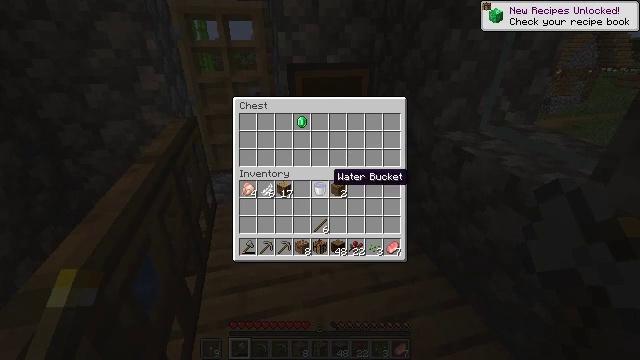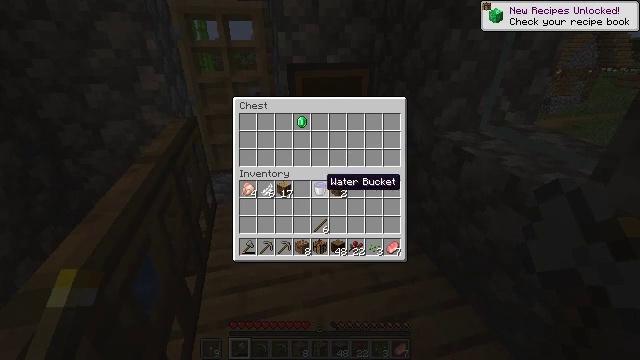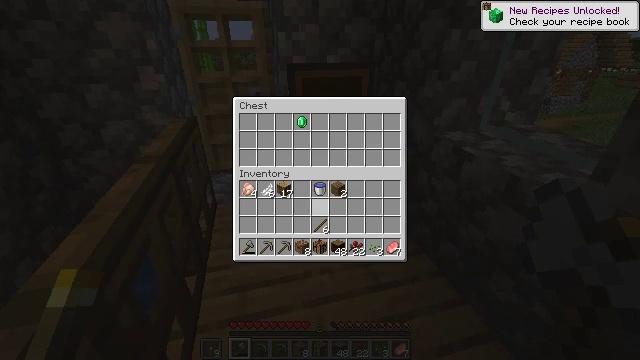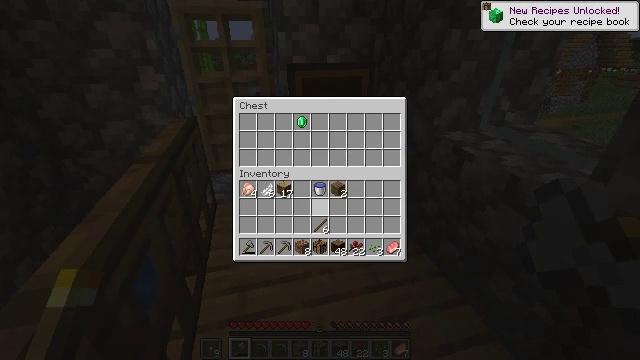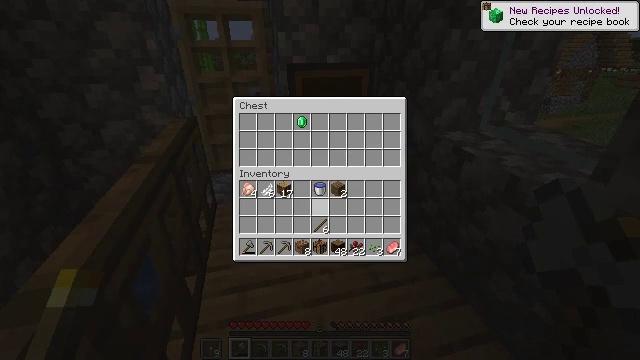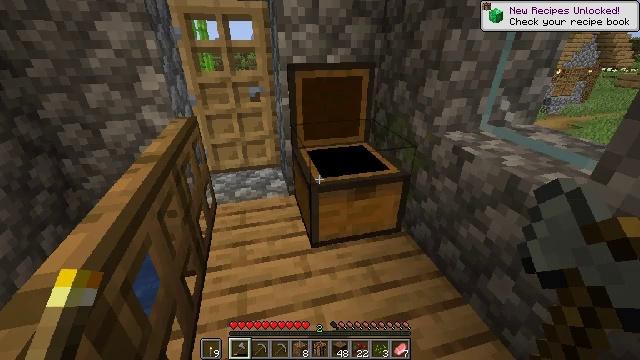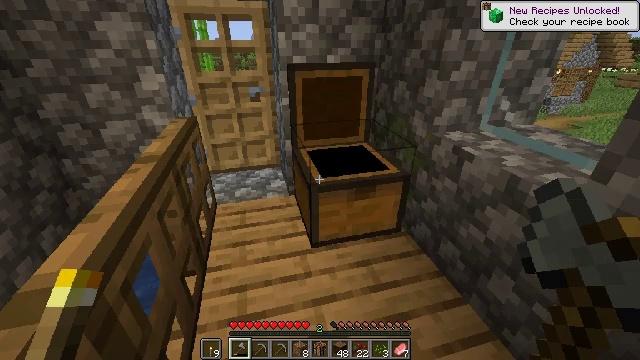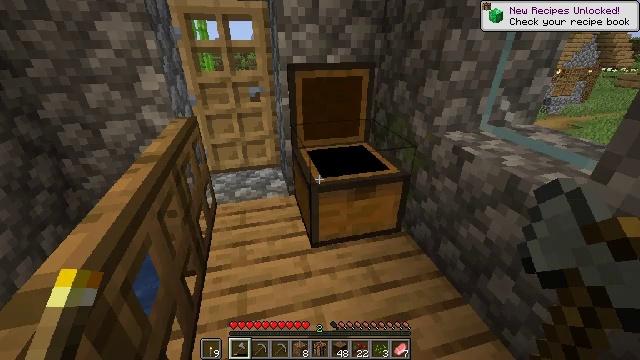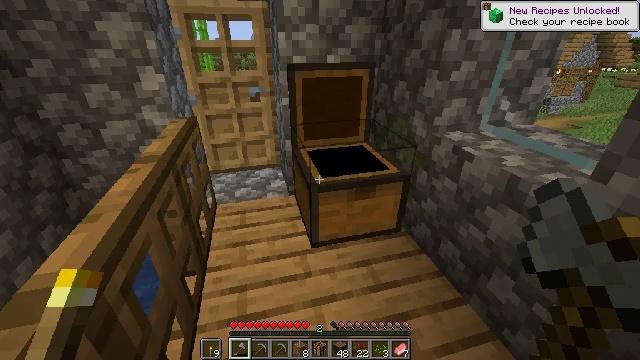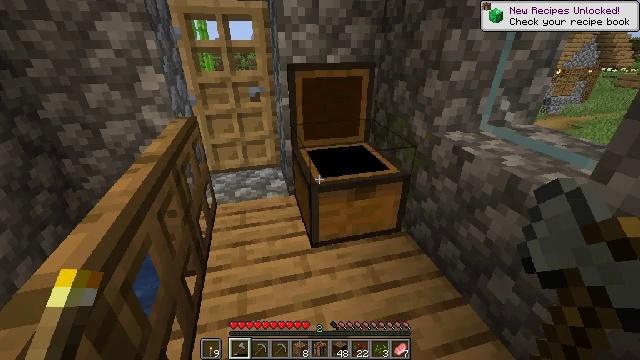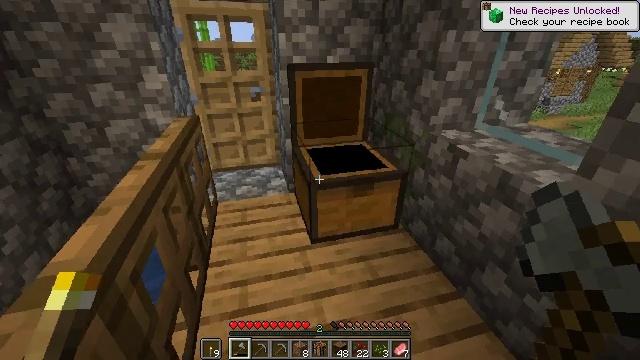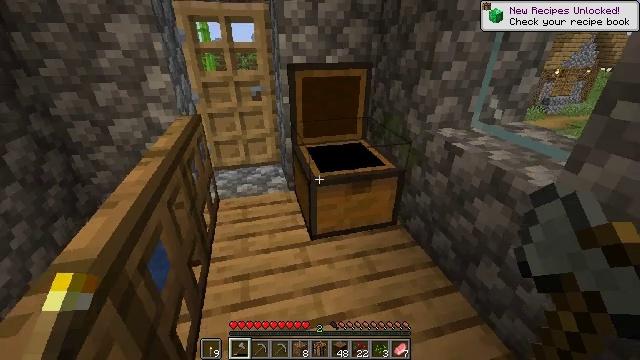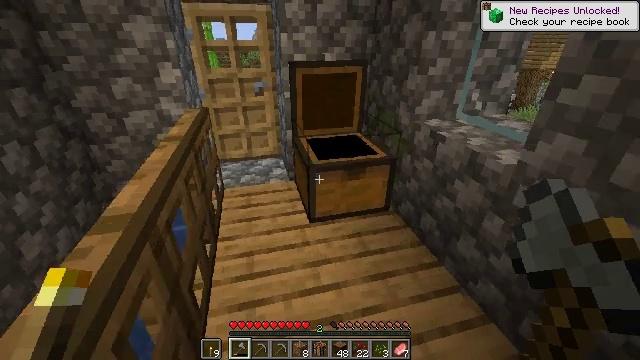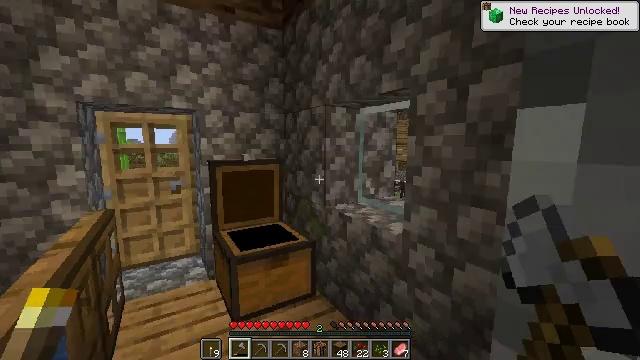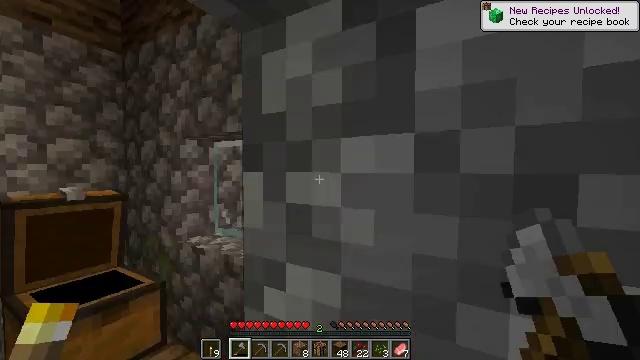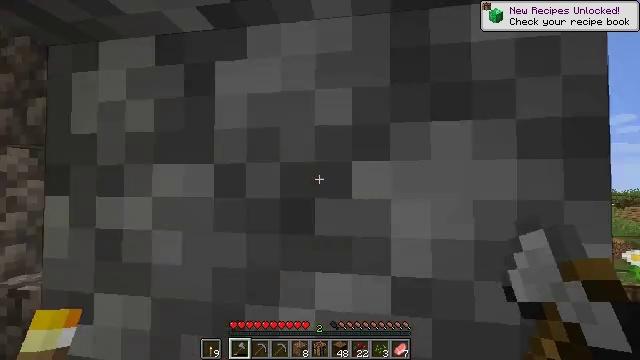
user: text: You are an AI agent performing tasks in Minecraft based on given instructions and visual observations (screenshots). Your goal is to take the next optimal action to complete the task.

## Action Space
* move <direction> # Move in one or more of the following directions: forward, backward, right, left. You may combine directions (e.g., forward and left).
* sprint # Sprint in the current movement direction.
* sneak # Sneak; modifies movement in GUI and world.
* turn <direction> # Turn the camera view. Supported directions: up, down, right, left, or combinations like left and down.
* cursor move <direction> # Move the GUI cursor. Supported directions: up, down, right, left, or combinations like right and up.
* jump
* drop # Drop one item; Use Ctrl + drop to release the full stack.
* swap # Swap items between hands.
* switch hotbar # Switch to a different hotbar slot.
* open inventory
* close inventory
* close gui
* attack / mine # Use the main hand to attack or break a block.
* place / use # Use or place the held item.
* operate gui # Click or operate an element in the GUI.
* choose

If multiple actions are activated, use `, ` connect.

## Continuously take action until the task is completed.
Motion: motion action
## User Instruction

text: Retrieve the barrel for inventory use.
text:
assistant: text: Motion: cursor move left
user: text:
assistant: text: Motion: cursor move down
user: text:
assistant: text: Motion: no_op
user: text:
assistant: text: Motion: no_op
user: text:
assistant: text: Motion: no_op
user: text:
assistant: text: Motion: close gui
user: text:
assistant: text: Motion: open inventory
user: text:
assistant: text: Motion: no_op
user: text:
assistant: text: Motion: no_op
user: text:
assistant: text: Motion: move back
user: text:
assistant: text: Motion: move back
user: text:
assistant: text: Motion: move back
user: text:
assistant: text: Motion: move back and move right, turn right and up
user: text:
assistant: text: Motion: move back and move right, turn right and up
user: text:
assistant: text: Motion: move right, turn right and up
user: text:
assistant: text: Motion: move right, turn right and up
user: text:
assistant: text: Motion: move right, turn right and up
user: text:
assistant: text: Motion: move right
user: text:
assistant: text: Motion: move forward and move right
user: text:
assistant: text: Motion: move forward and move right
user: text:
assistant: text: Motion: move forward and move right
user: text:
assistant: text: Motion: move forward and move right
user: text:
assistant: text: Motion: move forward and move right
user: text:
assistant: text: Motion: move forward and move right
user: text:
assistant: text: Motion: move forward and move right, turn right and down
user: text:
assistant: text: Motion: move forward and move right, turn right and down
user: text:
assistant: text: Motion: move forward and move right, turn left and down
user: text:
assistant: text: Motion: move forward and move right, turn left and down
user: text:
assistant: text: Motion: move forward and move right
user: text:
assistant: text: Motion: move forward and move right